Interaction volume radius: 10 \u00c5
Interaction volume height: 25 \u00c5
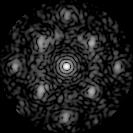
Disorder parameter: 0.4818